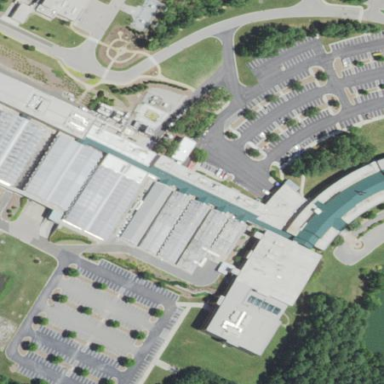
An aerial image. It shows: Commercial building.